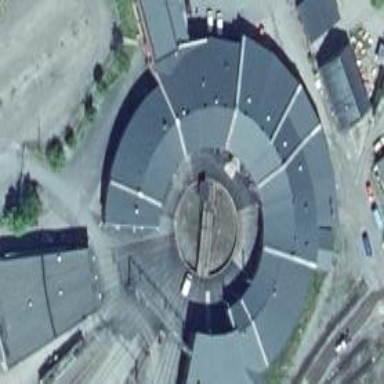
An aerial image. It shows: Building that serves as railway roundhouse.